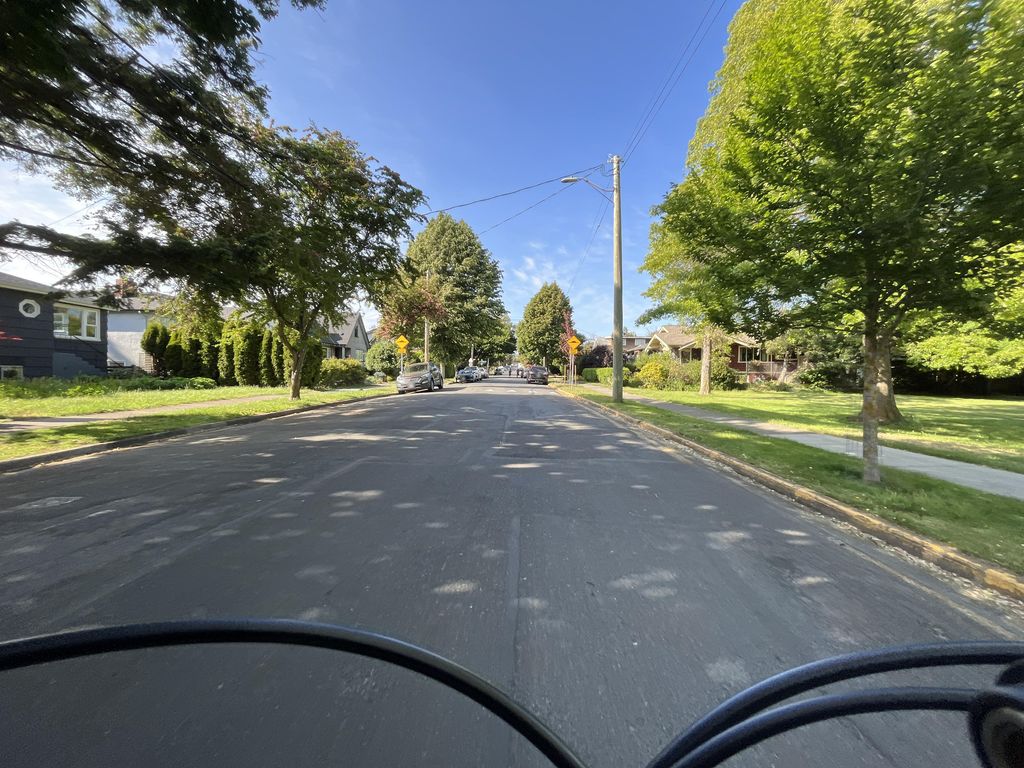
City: victoria